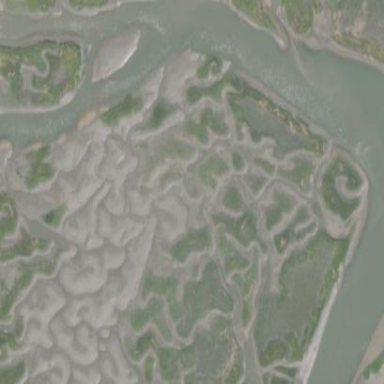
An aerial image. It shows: Marsh wetland with tidal influence.